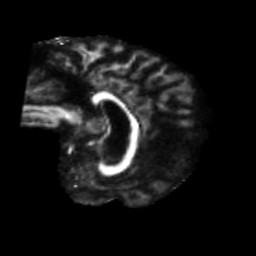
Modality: FA
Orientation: sagittal
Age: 73
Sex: female
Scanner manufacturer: siemens
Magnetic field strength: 3 T
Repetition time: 5.47 s
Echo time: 0.0854 s